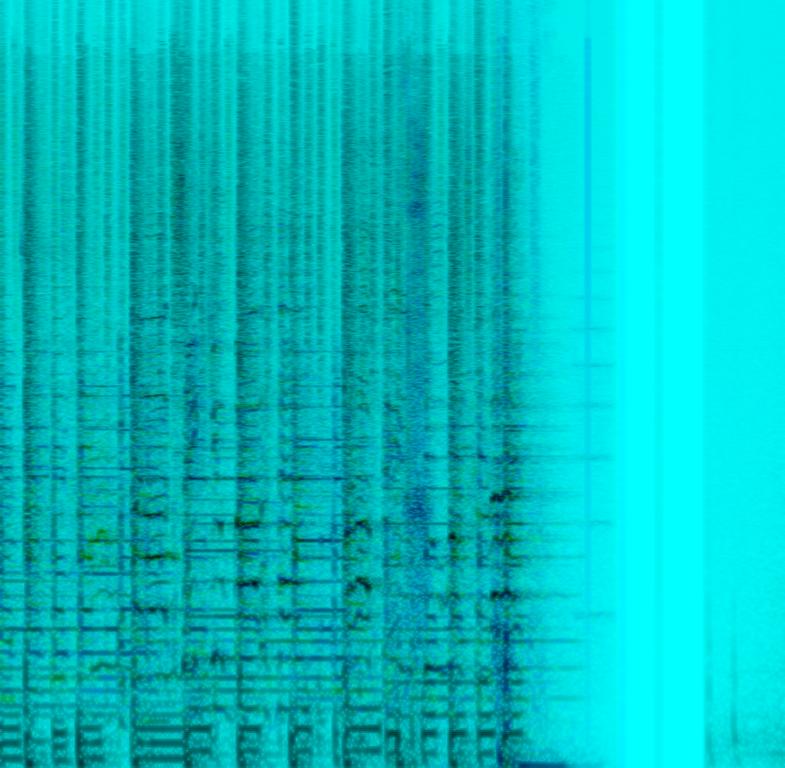
This is a pop funk piece used as a jingle for an ad. There is a male vocalist singing melodically while the electric guitar is playing a catchy tune with the bass guitar playing a groovy bass line. A normal tempo acoustic drum beat provides the rhythmic background. There are a couple of sound effects in the end. The piece has an easygoing atmosphere. It is the perfect match for a jingle. It could also be used in DJ sets or remixes.